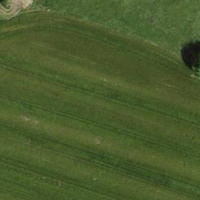
EUNIS habitat code: 52
Species observed at this site:
Accipiter gentilis
Fringilla coelebs
Alauda arvensis
Fringilla montifringilla
Buteo buteo
Linaria cannabina
Capreolus capreolus